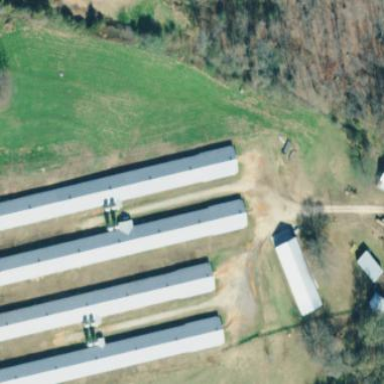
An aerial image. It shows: Poultry house.